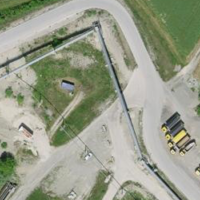
EUNIS habitat code: 56
Species observed at this site:
Corvus corone
Cyanistes caeruleus
Fulica atra
Anas platyrhynchos
Linaria cannabina
Emberiza citrinella
Ciconia ciconia
Fringilla coelebs
Regulus ignicapilla
Passer domesticus
Buteo buteo
Sylvia atricapilla
Passer montanus
Turdus merula
Columba palumbus
Poecile palustris
Alauda arvensis
Parus major
Columba oenas
Milvus milvus
Milvus migrans
Pica pica
Phoenicurus ochruros
Saxicola rubicola
Falco tinnunculus
Motacilla alba